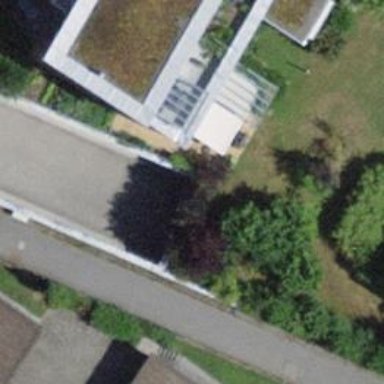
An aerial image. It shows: Parking entrance.